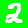
Digit: 2